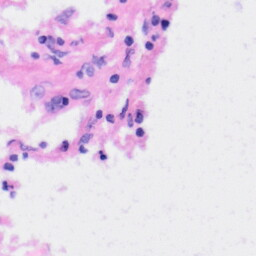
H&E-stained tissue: Liver